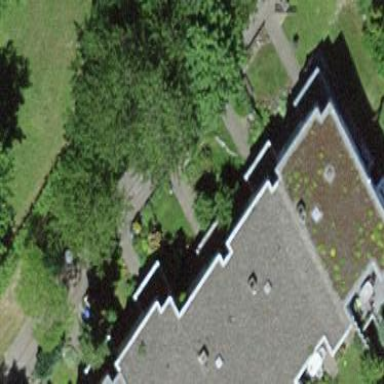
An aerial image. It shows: Terrace building.